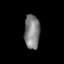
Tissue: lung
Cell type: Epithelial cells
Senescence score: 0.2357
Nuclear area (px): 511
Mean DAPI intensity: 129.311